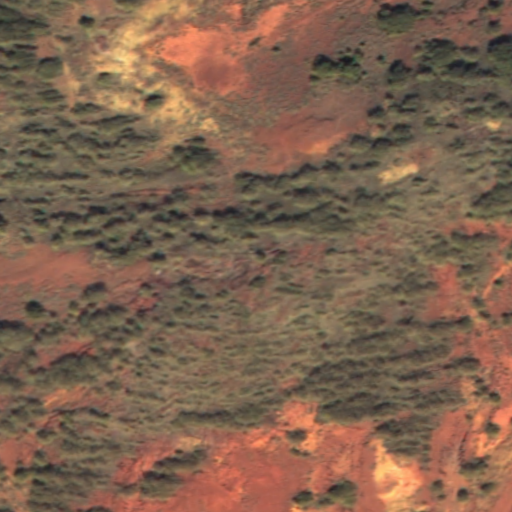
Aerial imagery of mountain in Hawaii named Pu‘umōiwi containing only unknown